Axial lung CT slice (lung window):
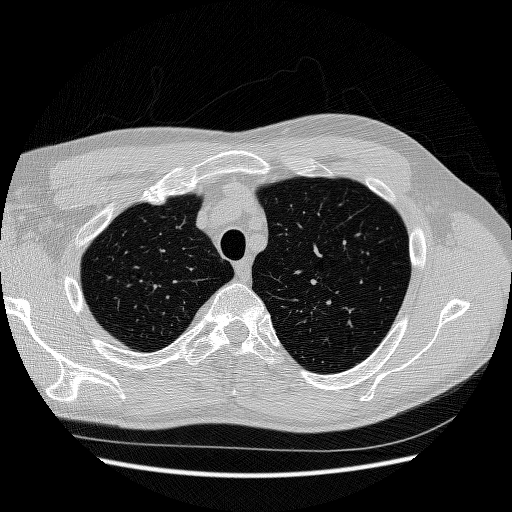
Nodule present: no